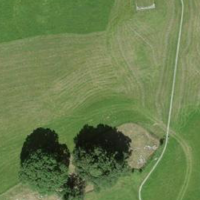
EUNIS habitat code: 24
Species observed at this site:
Vicia sepium